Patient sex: M
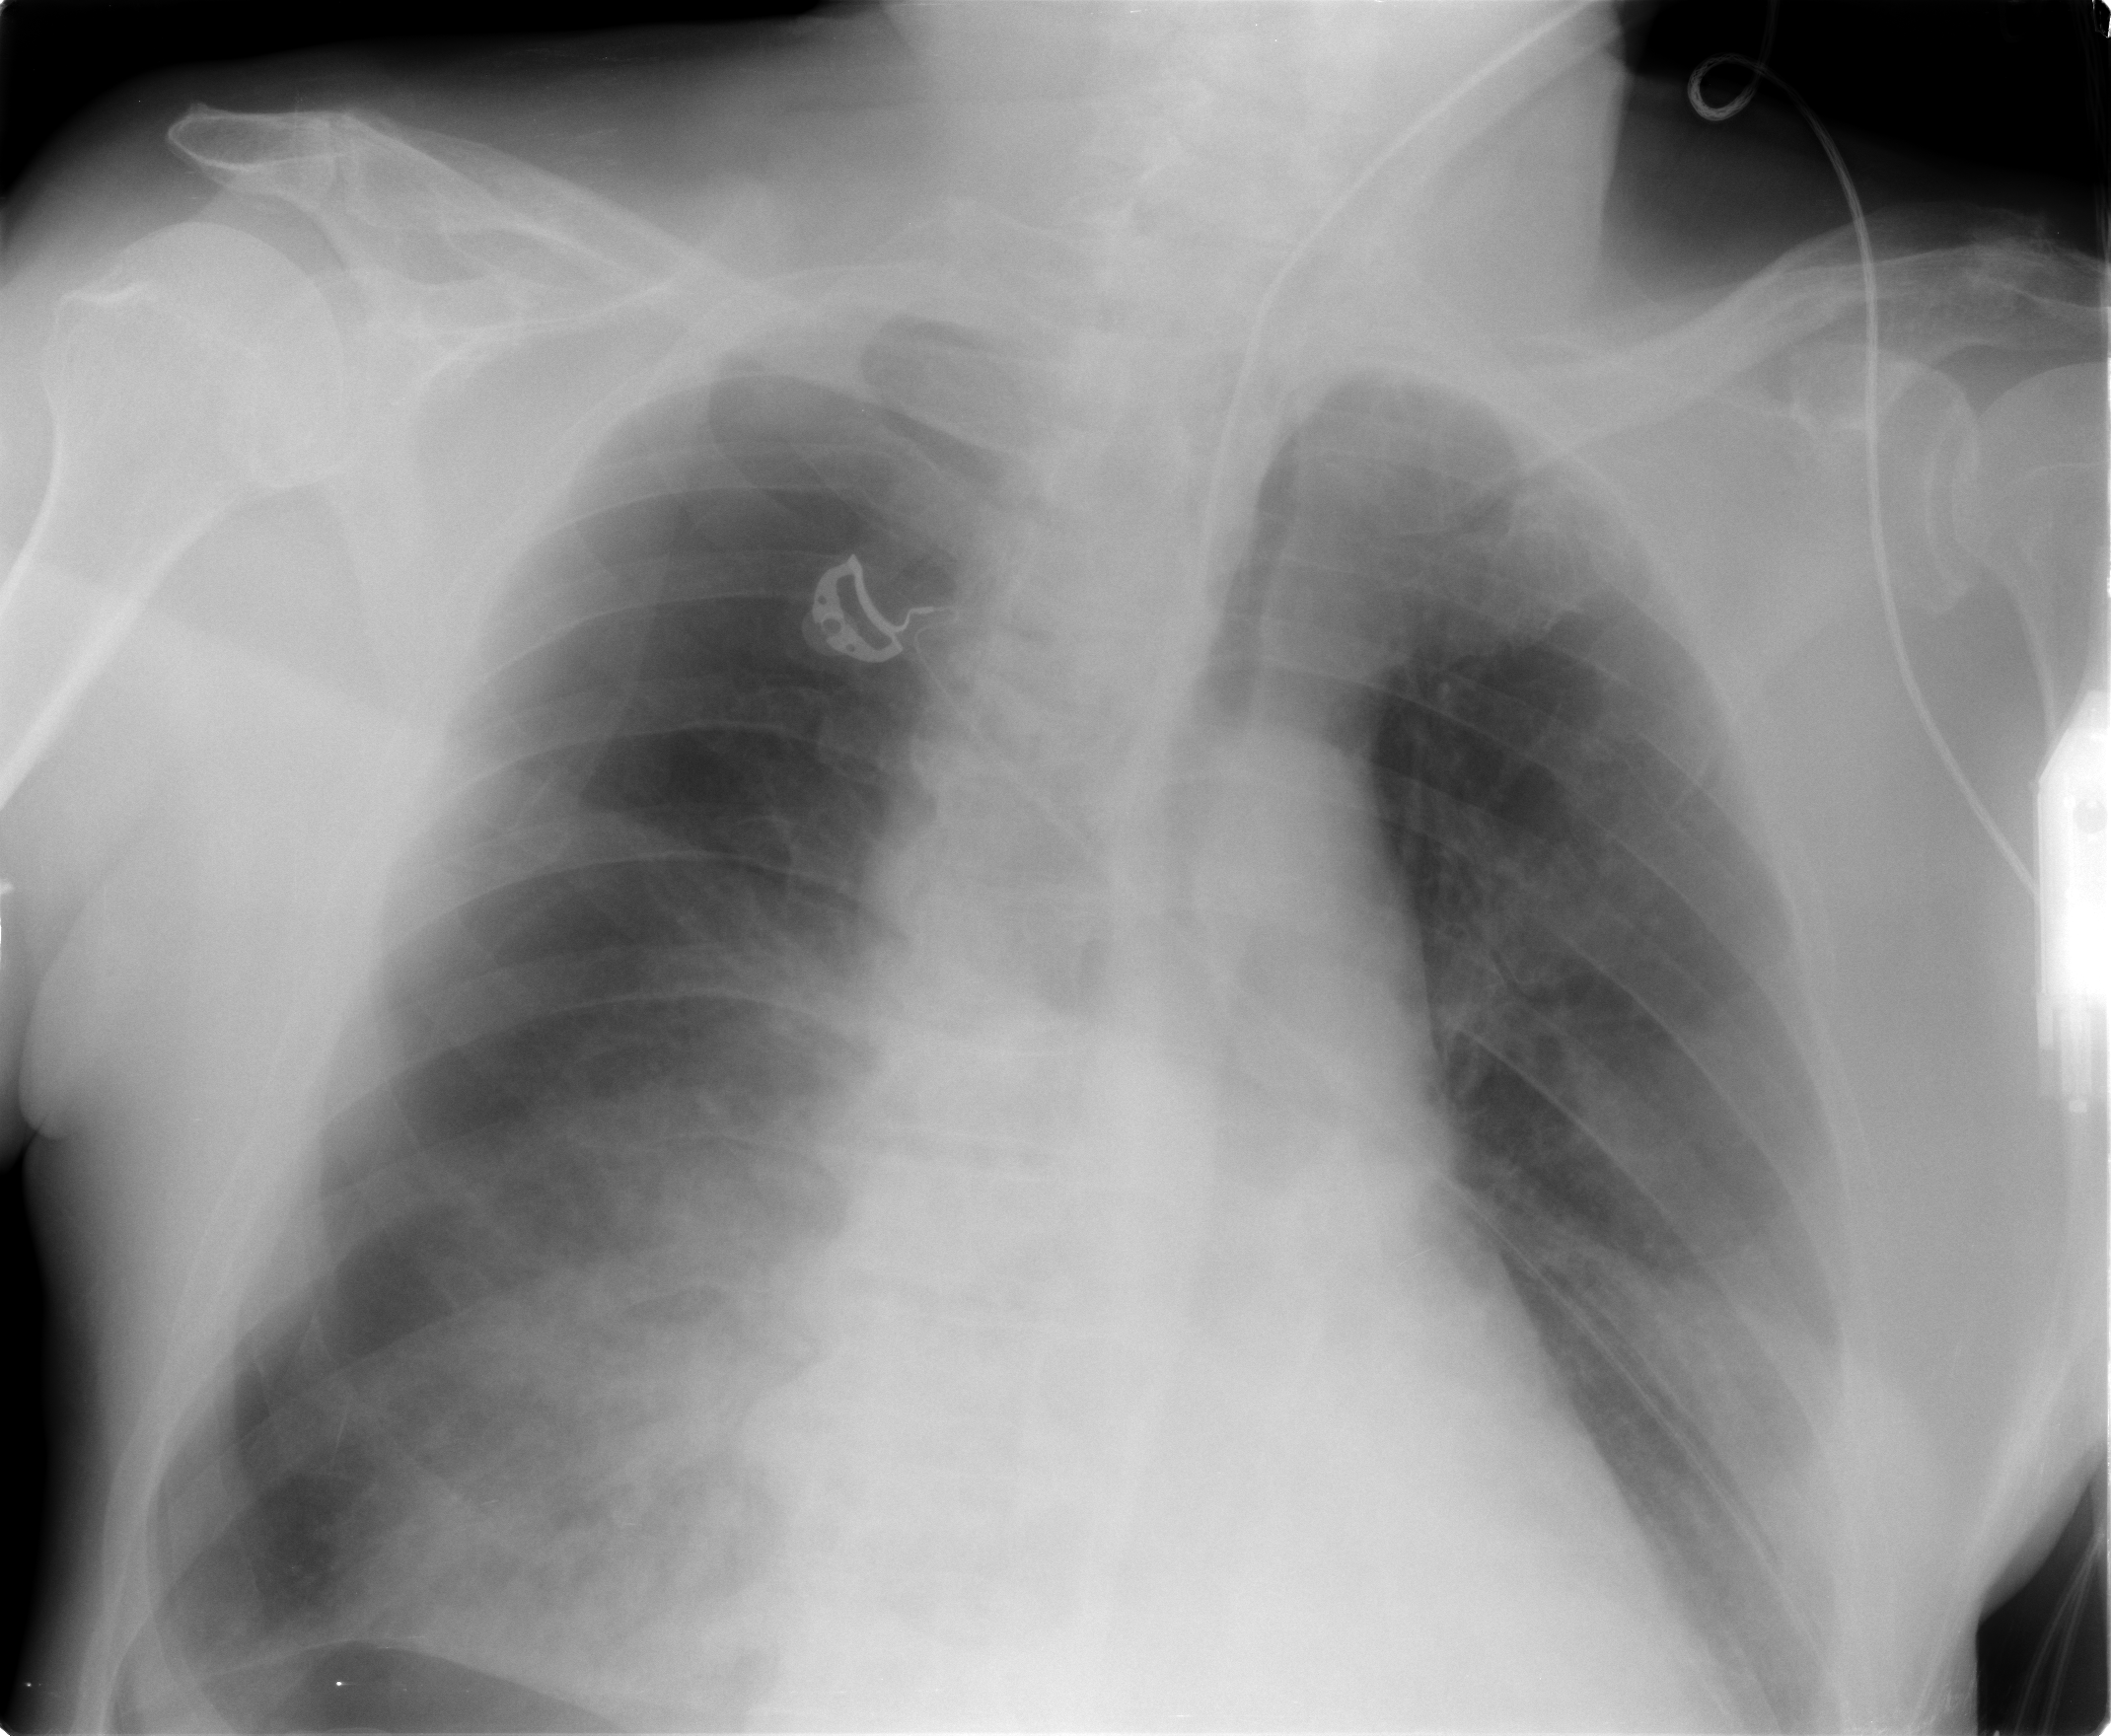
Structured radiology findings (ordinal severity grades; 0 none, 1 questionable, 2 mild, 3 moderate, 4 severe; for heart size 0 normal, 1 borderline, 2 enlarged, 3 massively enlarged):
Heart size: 0
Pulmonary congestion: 0
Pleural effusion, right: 2
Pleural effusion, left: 2
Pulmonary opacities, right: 2
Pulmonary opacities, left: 2
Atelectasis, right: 2
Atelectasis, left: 2